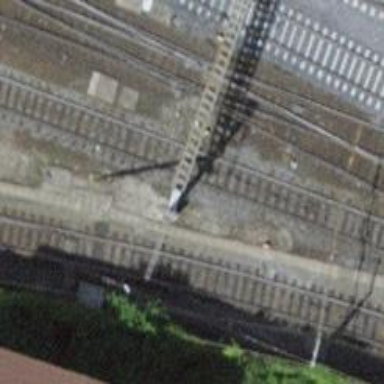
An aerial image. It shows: Single-track electrified railway siding with contact lines. The voltage for this railway line is 3000 to 15000 volts.